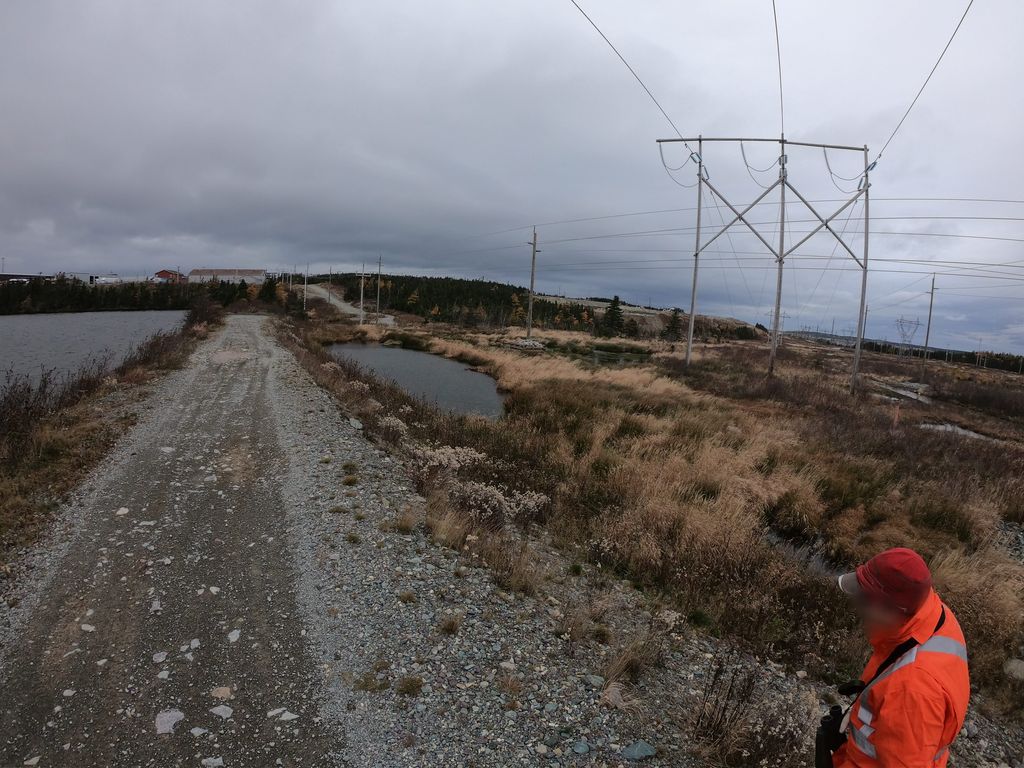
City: st_johns